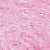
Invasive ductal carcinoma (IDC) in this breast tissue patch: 0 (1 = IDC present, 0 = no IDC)